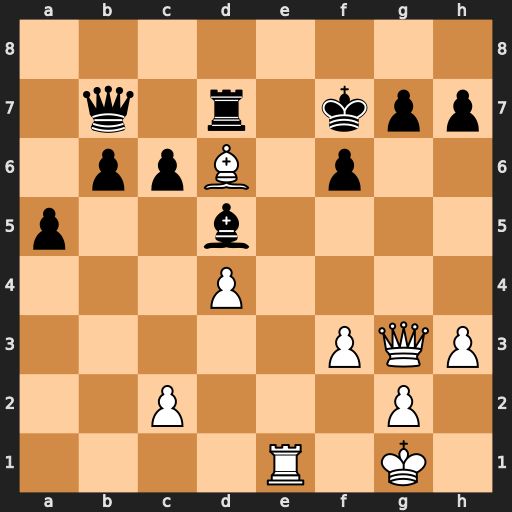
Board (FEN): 8/1q1r1kpp/1ppB1p2/p2b4/3P4/5PQP/2P3P1/4R1K1
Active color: w
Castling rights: -
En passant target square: -
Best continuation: Qh4 h6 Qh5+ Kg8 Re8+